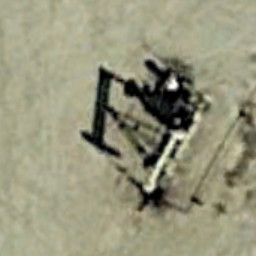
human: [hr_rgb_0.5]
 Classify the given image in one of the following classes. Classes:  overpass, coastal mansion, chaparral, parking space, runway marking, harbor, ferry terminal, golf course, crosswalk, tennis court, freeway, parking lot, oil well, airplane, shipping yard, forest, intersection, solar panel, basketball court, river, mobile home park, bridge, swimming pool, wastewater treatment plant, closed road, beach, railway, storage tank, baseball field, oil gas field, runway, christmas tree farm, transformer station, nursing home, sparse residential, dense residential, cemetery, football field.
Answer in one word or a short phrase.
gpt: oil well